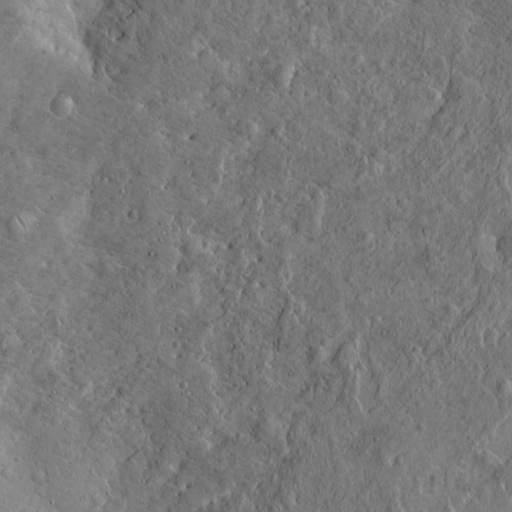
Classes present: Background, Cone